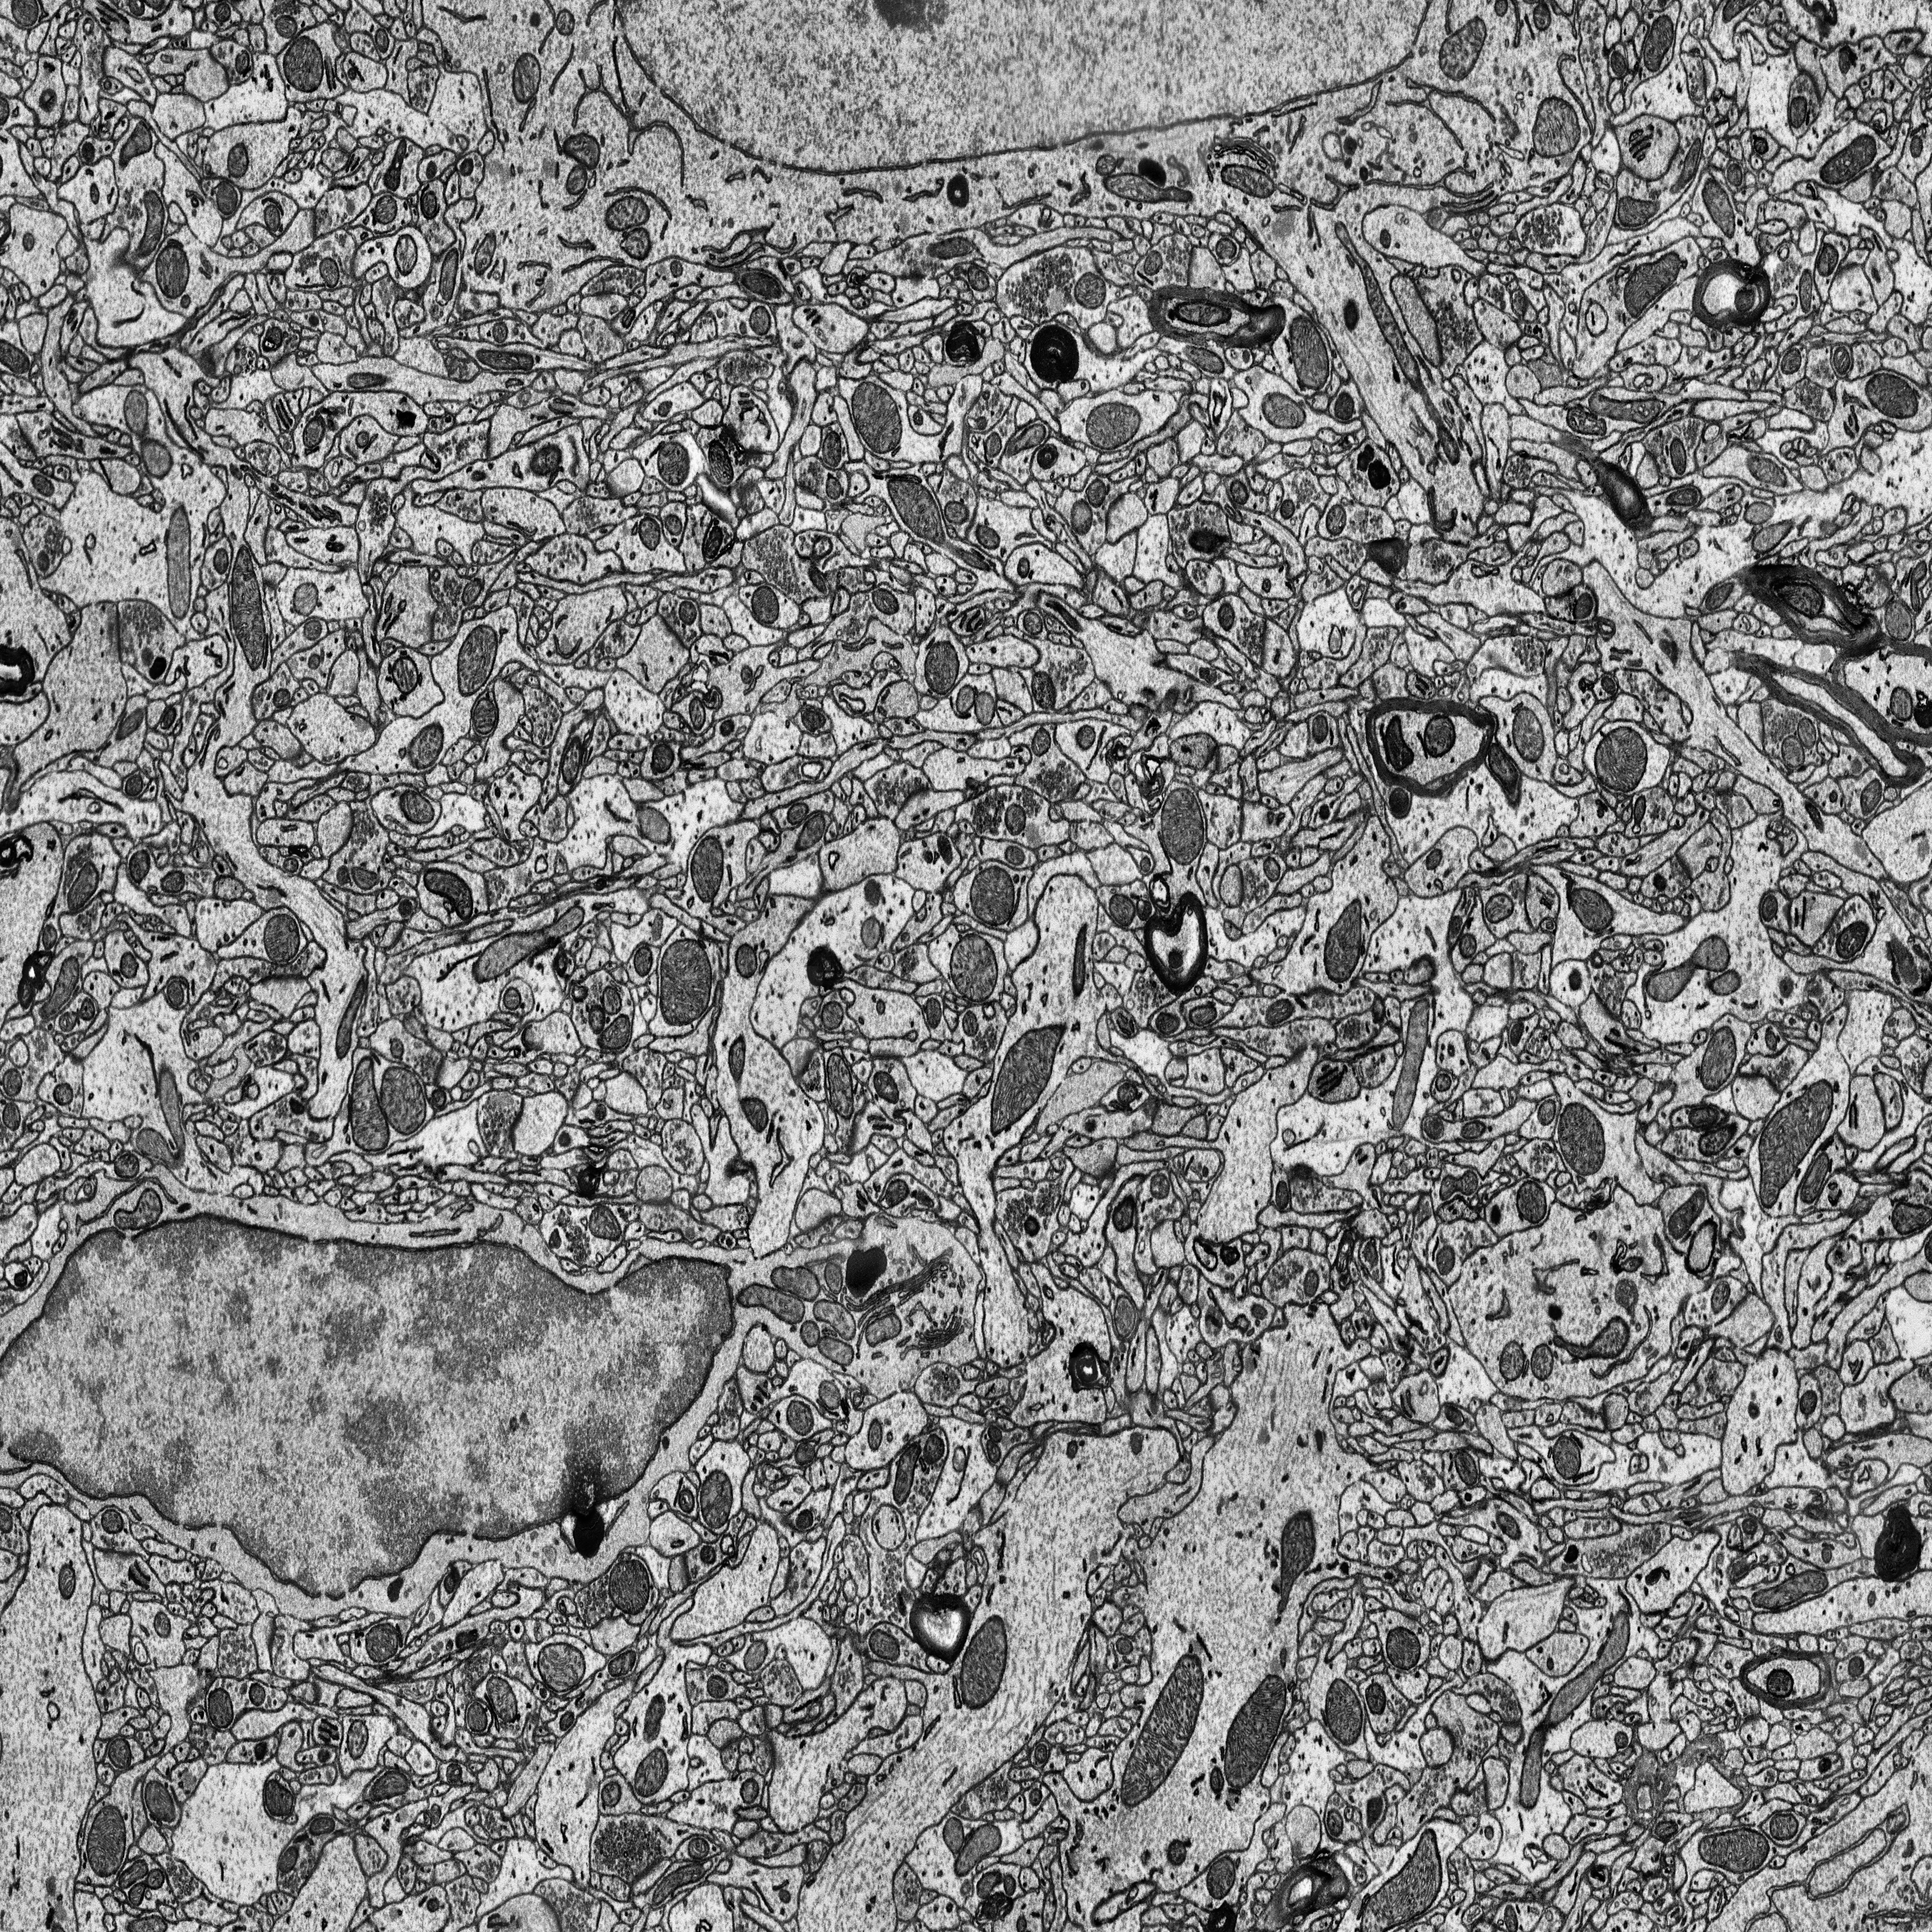
Electron microscopy slice of rat cortex tissue
Slice depth (z): 25
Mitochondria instances in slice: 395